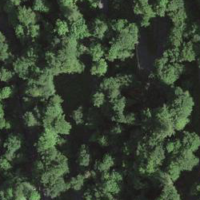
EUNIS habitat code: 41
Species observed at this site:
Stachys recta
Euplagia quadripunctaria